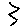
Label: zigzag